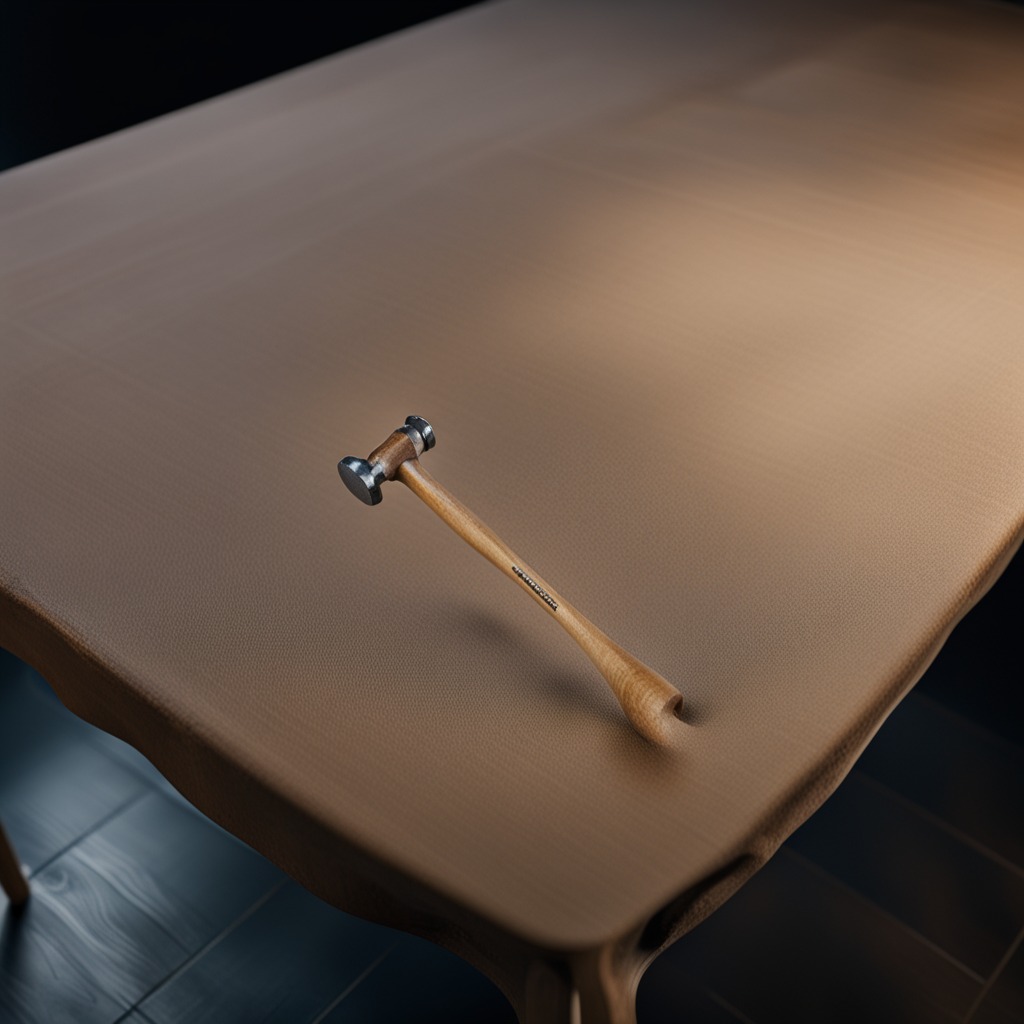
A hammer lies on the wooden table.